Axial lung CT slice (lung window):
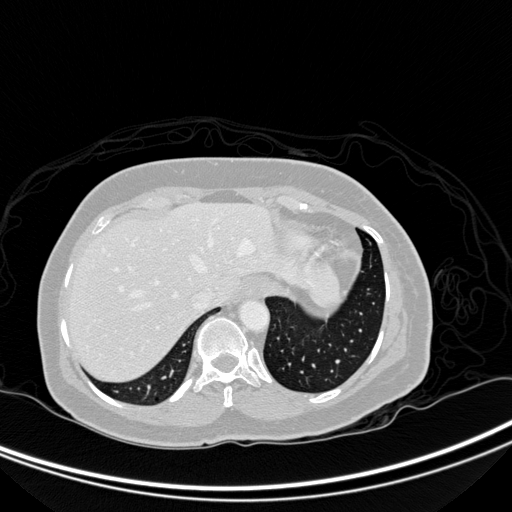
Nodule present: no